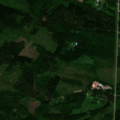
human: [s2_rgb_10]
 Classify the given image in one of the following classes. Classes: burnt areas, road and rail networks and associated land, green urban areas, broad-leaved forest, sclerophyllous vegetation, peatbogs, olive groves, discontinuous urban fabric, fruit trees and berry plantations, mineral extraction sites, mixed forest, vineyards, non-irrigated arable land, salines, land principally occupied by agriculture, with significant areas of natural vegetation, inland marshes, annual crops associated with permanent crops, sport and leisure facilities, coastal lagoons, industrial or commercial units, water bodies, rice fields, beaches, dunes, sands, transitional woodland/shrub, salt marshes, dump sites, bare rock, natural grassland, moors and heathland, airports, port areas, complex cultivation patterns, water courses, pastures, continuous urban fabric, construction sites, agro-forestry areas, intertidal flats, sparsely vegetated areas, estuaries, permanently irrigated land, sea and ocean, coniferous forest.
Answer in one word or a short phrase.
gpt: non-irrigated arable land, broad-leaved forest, coniferous forest, mixed forest